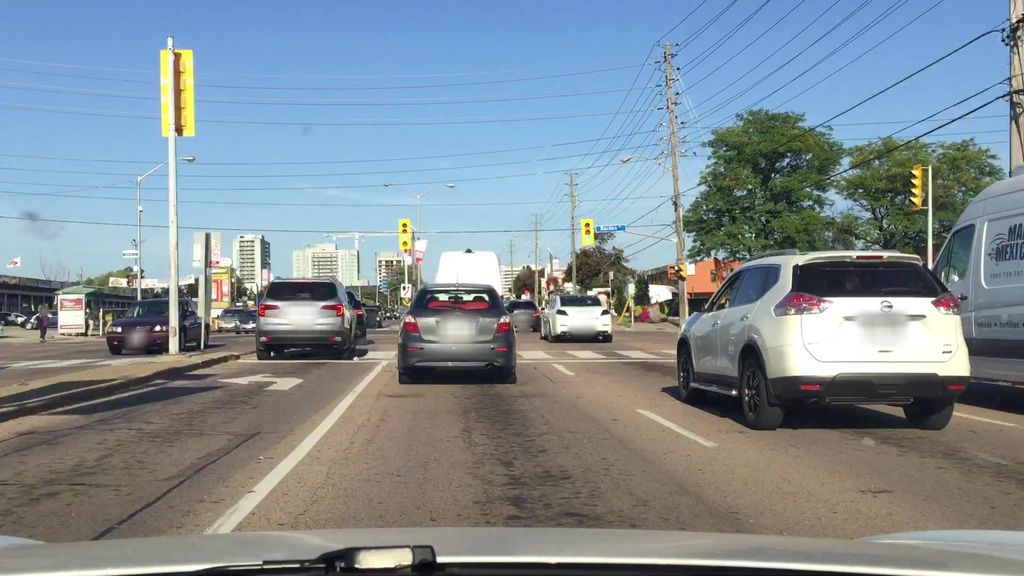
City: toronto